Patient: sex F, age 60
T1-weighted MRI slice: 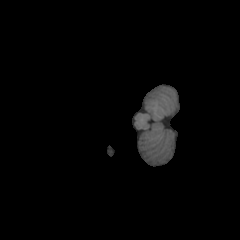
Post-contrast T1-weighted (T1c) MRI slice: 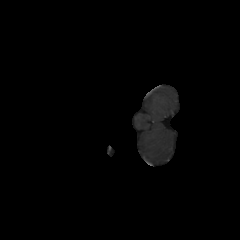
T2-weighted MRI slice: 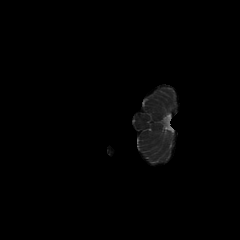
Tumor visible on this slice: no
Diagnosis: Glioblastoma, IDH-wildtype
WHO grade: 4